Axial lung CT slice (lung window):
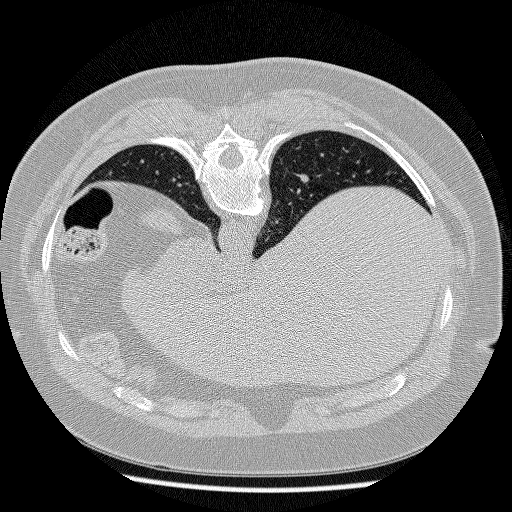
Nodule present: no